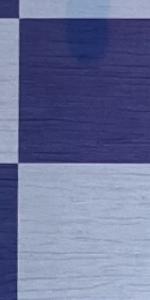
Label: Empty